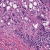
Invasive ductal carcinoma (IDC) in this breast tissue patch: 1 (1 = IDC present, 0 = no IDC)